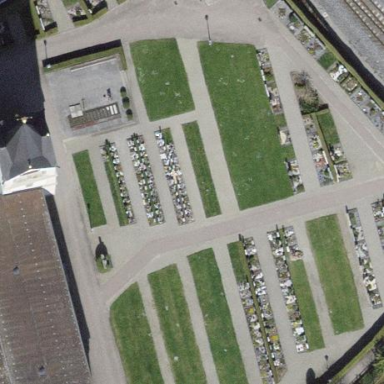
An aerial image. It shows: Graveyard.